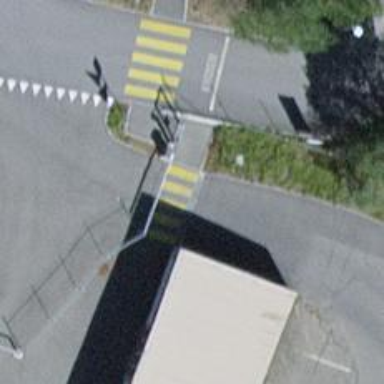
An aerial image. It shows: Unmarked crossing on the road.